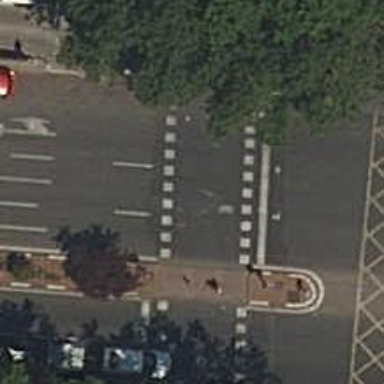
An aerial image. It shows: Road crossing with traffic signals.